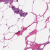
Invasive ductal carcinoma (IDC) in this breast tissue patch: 0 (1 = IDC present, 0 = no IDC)